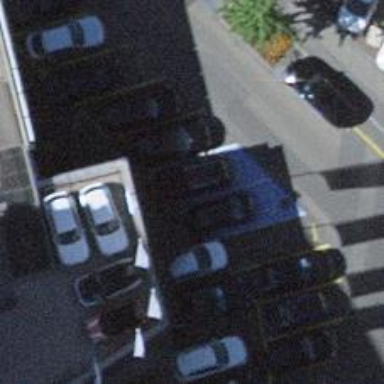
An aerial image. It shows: Charging station.